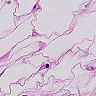
Metastatic tissue present: no